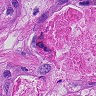
Metastatic tissue present: yes